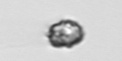
Label: Dinophyceae